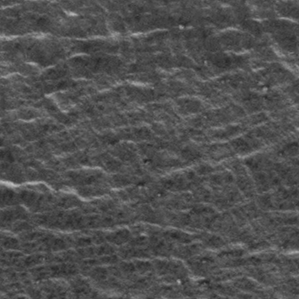
Label: frost